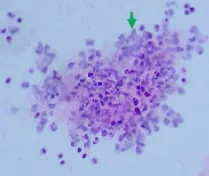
Cytological results of pleural fluid and alveolar lavage fluid by hematoxylin-eosin staining. (A,B) the pleural fluid Thinprep cytologic test showed inflammatory cells, with a small number of mesothelial cells and tissue cells, but no clear atypical tumor cells were observed.
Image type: pathology (h&e)